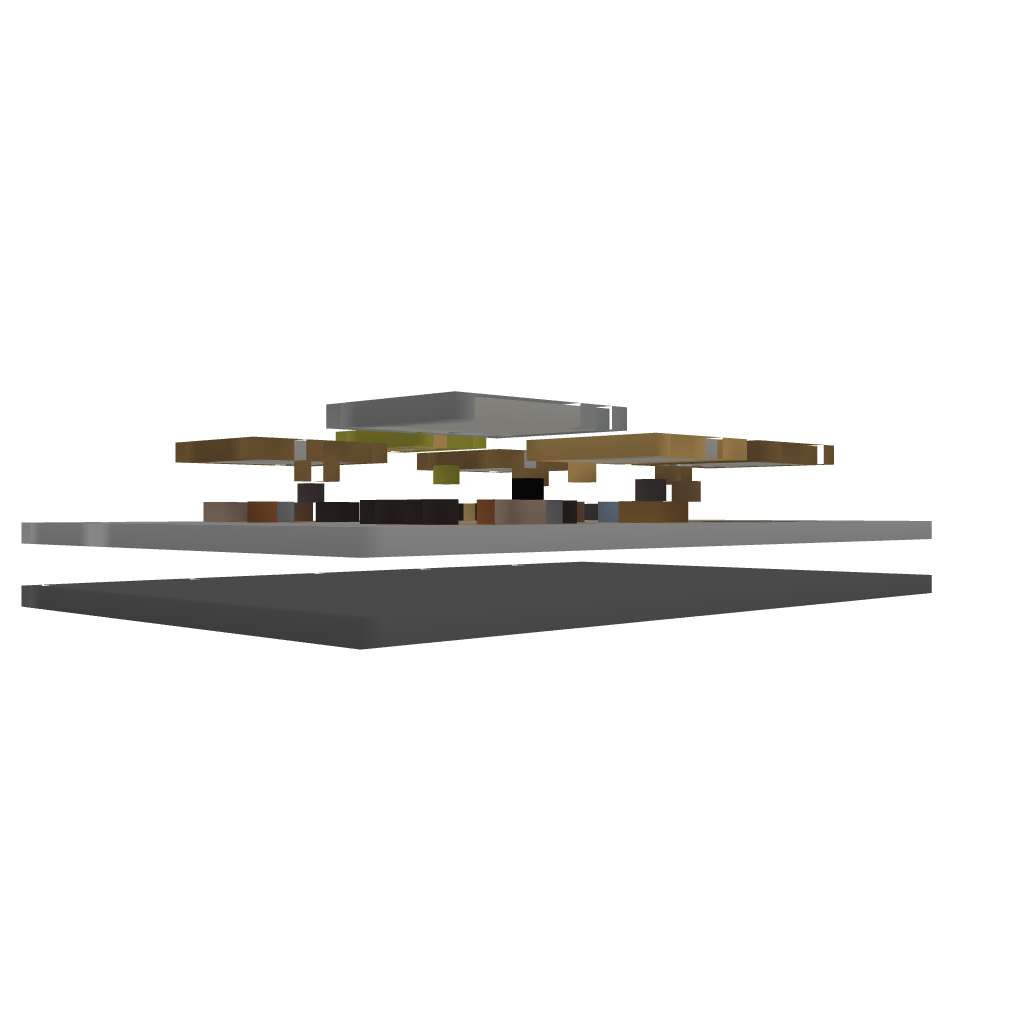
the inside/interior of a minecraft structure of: A small town